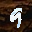
Label: 9